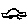
Label: car